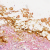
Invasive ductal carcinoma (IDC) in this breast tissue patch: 0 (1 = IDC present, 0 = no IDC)